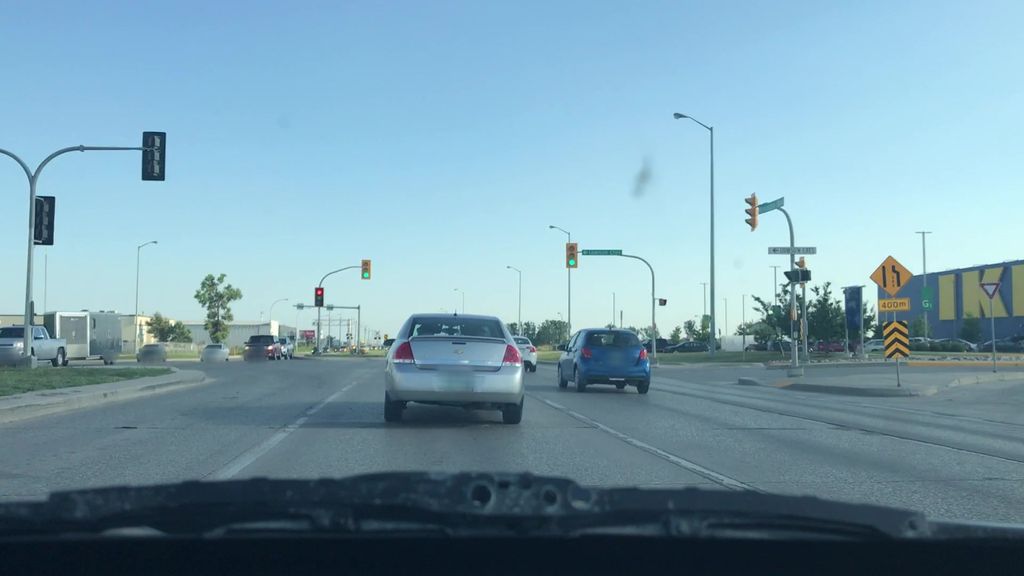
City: winnipeg